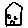
Label: house